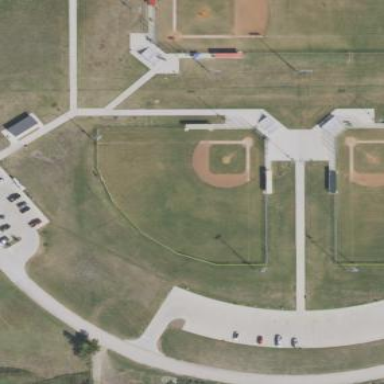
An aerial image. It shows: Softball pitch for leisure sports.